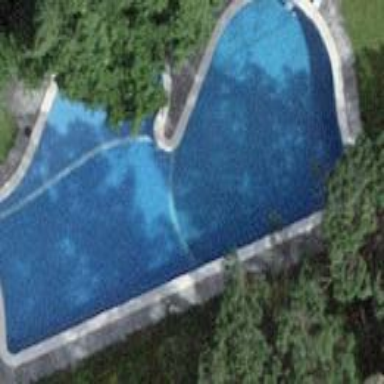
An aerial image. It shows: Swimming pool located in leisure land.